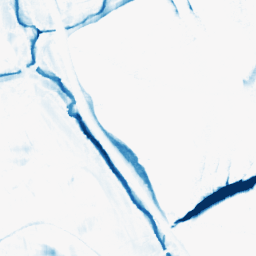
Category: morphological
Decomposition family: morphological_rect
Decomposition parameters: operation: closing
width: 10
height: 20
Upsampling method: sinc_hamming
Upsampling parameters: scale: 2
kernel_size: 4
Upsampling scale: 2